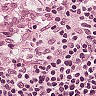
Metastatic tissue present: no